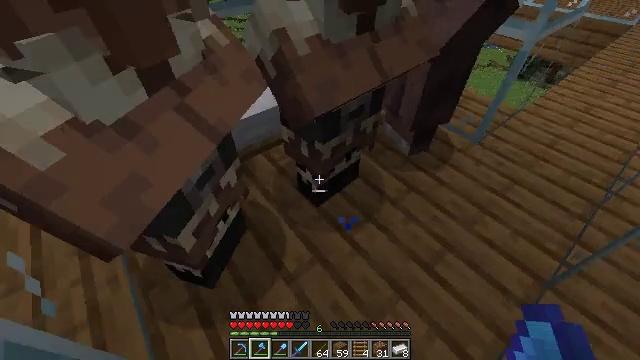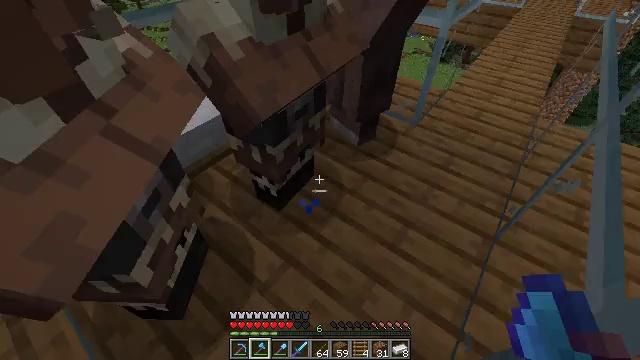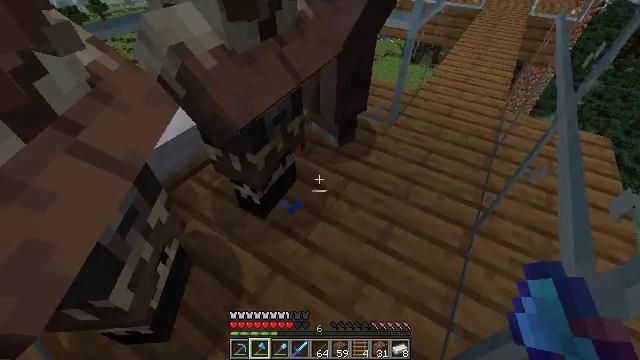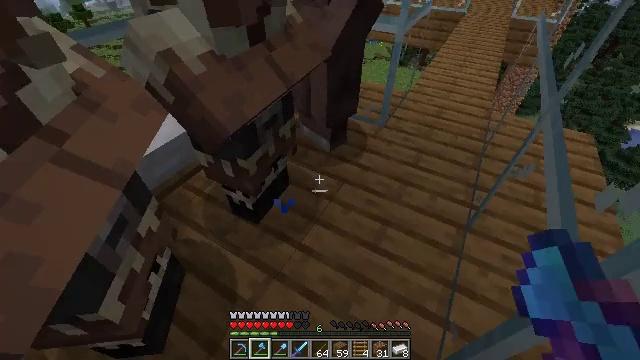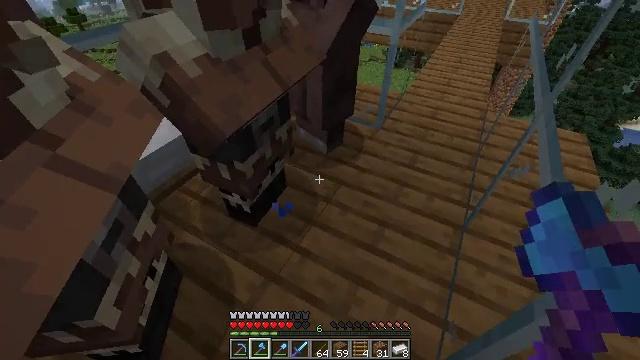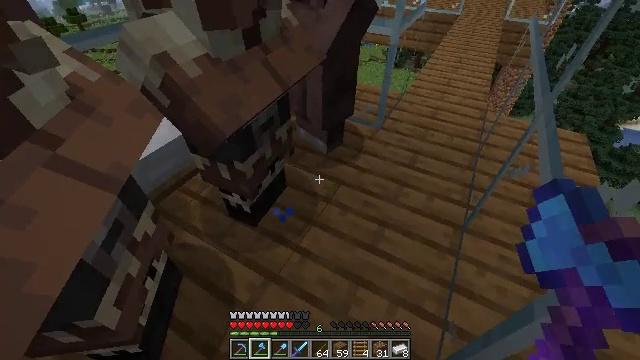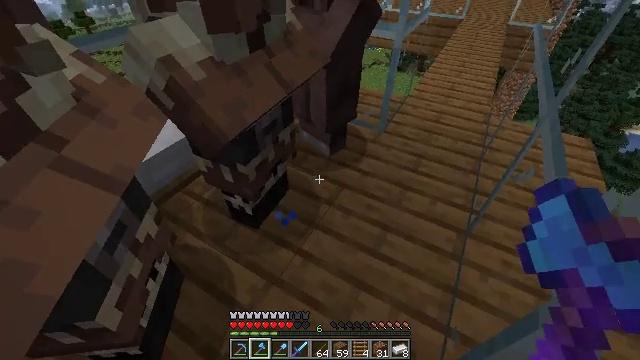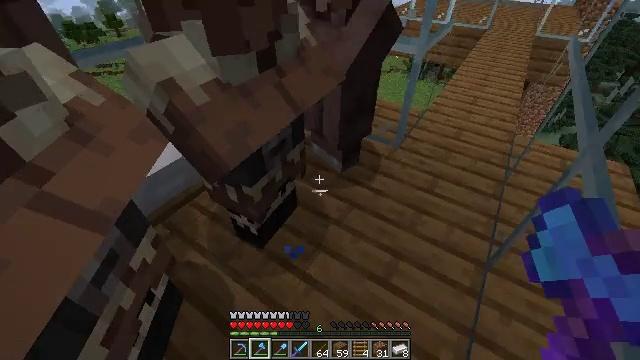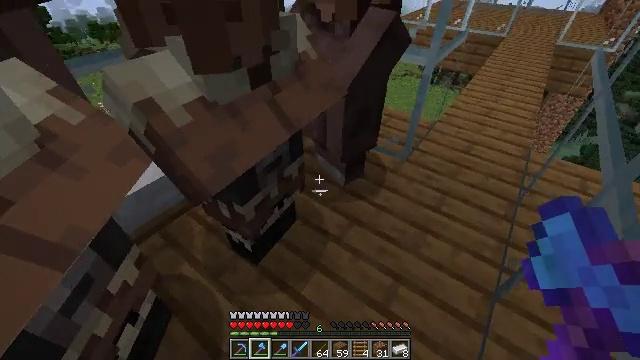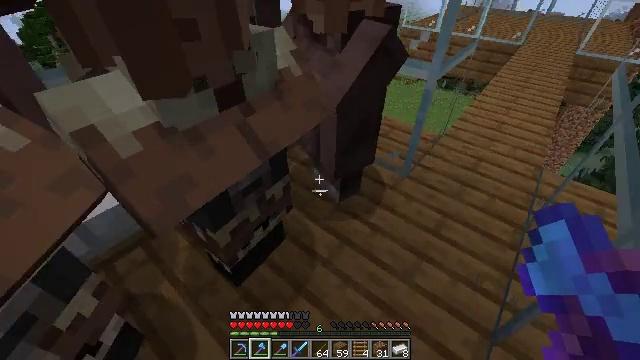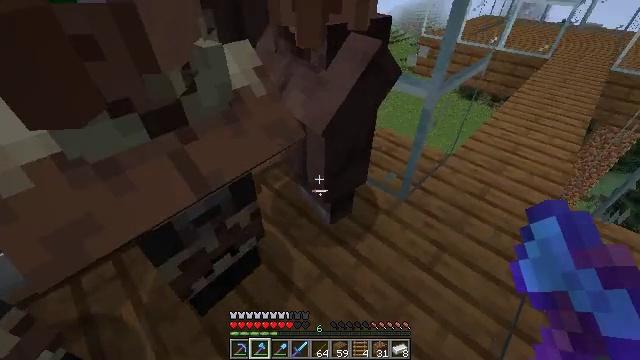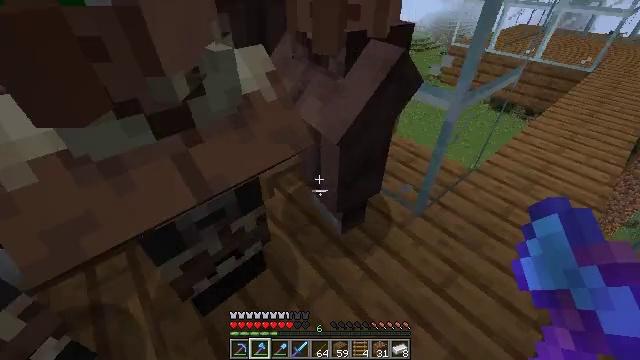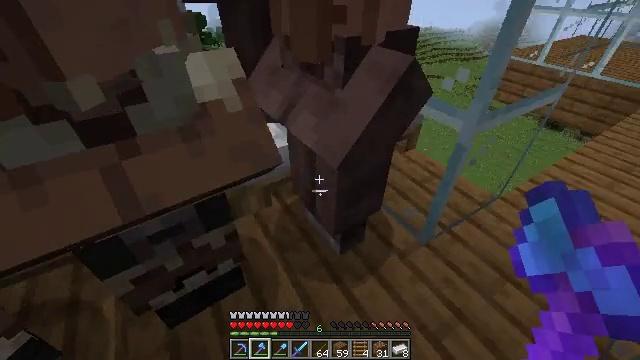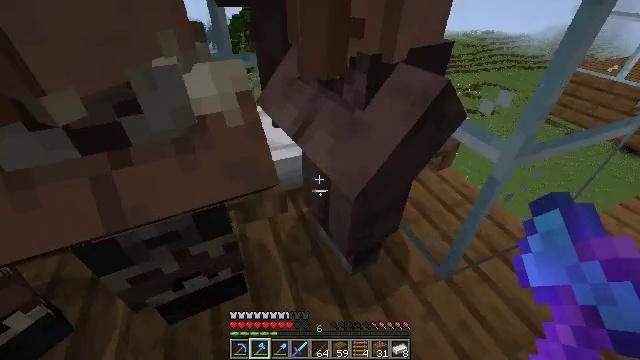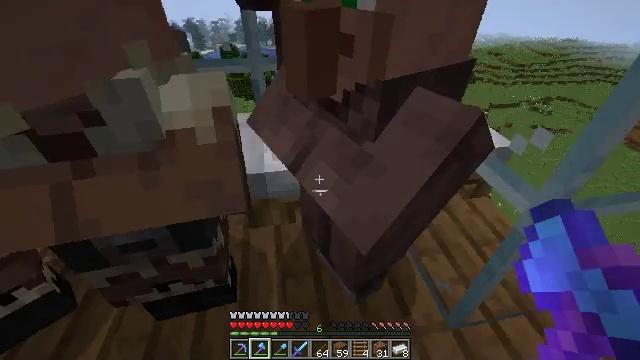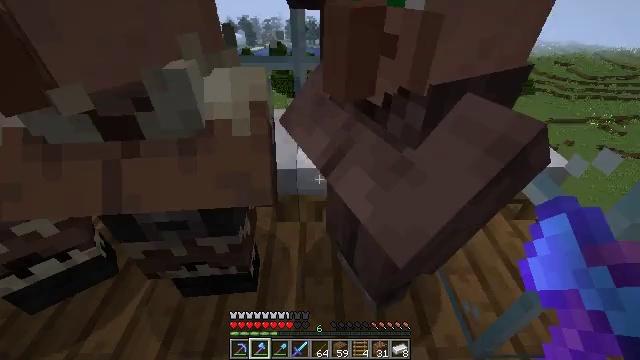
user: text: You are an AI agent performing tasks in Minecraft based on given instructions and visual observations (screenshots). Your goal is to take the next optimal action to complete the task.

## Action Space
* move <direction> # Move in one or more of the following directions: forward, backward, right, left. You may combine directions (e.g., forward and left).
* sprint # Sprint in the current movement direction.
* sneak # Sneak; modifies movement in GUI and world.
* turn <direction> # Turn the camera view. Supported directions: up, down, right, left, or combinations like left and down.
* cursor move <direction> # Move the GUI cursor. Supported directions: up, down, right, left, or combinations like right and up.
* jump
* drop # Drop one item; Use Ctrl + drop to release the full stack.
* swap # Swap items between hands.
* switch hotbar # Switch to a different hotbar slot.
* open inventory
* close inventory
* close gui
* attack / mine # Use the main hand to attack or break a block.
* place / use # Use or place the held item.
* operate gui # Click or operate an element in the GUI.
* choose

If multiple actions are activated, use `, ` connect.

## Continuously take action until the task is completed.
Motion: motion action
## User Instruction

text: Mine the white bed.
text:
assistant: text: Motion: turn right
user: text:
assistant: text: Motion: turn right
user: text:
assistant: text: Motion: turn right
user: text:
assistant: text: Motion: no_op
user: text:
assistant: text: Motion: no_op
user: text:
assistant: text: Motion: move forward
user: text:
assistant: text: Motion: move forward and move right, turn left and up
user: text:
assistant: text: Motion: move forward and move right, turn left
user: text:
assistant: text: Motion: move forward and move right, turn left
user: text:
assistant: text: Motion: move forward and move right, turn left
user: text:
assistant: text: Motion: move forward and move right, turn left
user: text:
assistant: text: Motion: move forward and move right, turn left
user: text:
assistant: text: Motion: move forward and move right, turn left
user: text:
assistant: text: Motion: turn left
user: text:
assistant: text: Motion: turn left
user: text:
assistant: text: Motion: turn left
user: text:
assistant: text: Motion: no_op
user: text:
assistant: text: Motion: no_op
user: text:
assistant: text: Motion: no_op
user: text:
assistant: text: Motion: turn left
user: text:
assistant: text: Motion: turn left
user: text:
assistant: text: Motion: turn left
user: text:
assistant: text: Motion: turn left
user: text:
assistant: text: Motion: move forward, turn left
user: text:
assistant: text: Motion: move forward, turn left and down
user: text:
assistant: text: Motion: move forward, turn left and down
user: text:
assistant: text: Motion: move forward, turn left
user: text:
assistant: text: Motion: move forward, turn left and up
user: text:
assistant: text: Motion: move forward, turn left
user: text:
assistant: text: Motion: move forward and move left